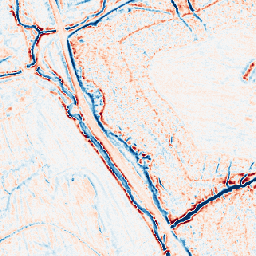
Category: edge_preserving
Decomposition family: bilateral
Decomposition parameters: d: 9
sigma_color: 75
sigma_space: 25
Upsampling method: area
Upsampling parameters: scale: 8
Upsampling scale: 8